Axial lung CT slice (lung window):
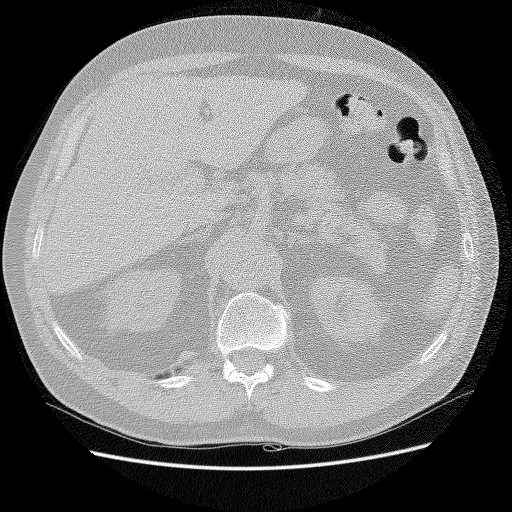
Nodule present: no